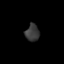
Tissue: lung
Cell type: Epithelial cells
Senescence score: 0.1836
Nuclear area (px): 230
Mean DAPI intensity: 56.943